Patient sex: M
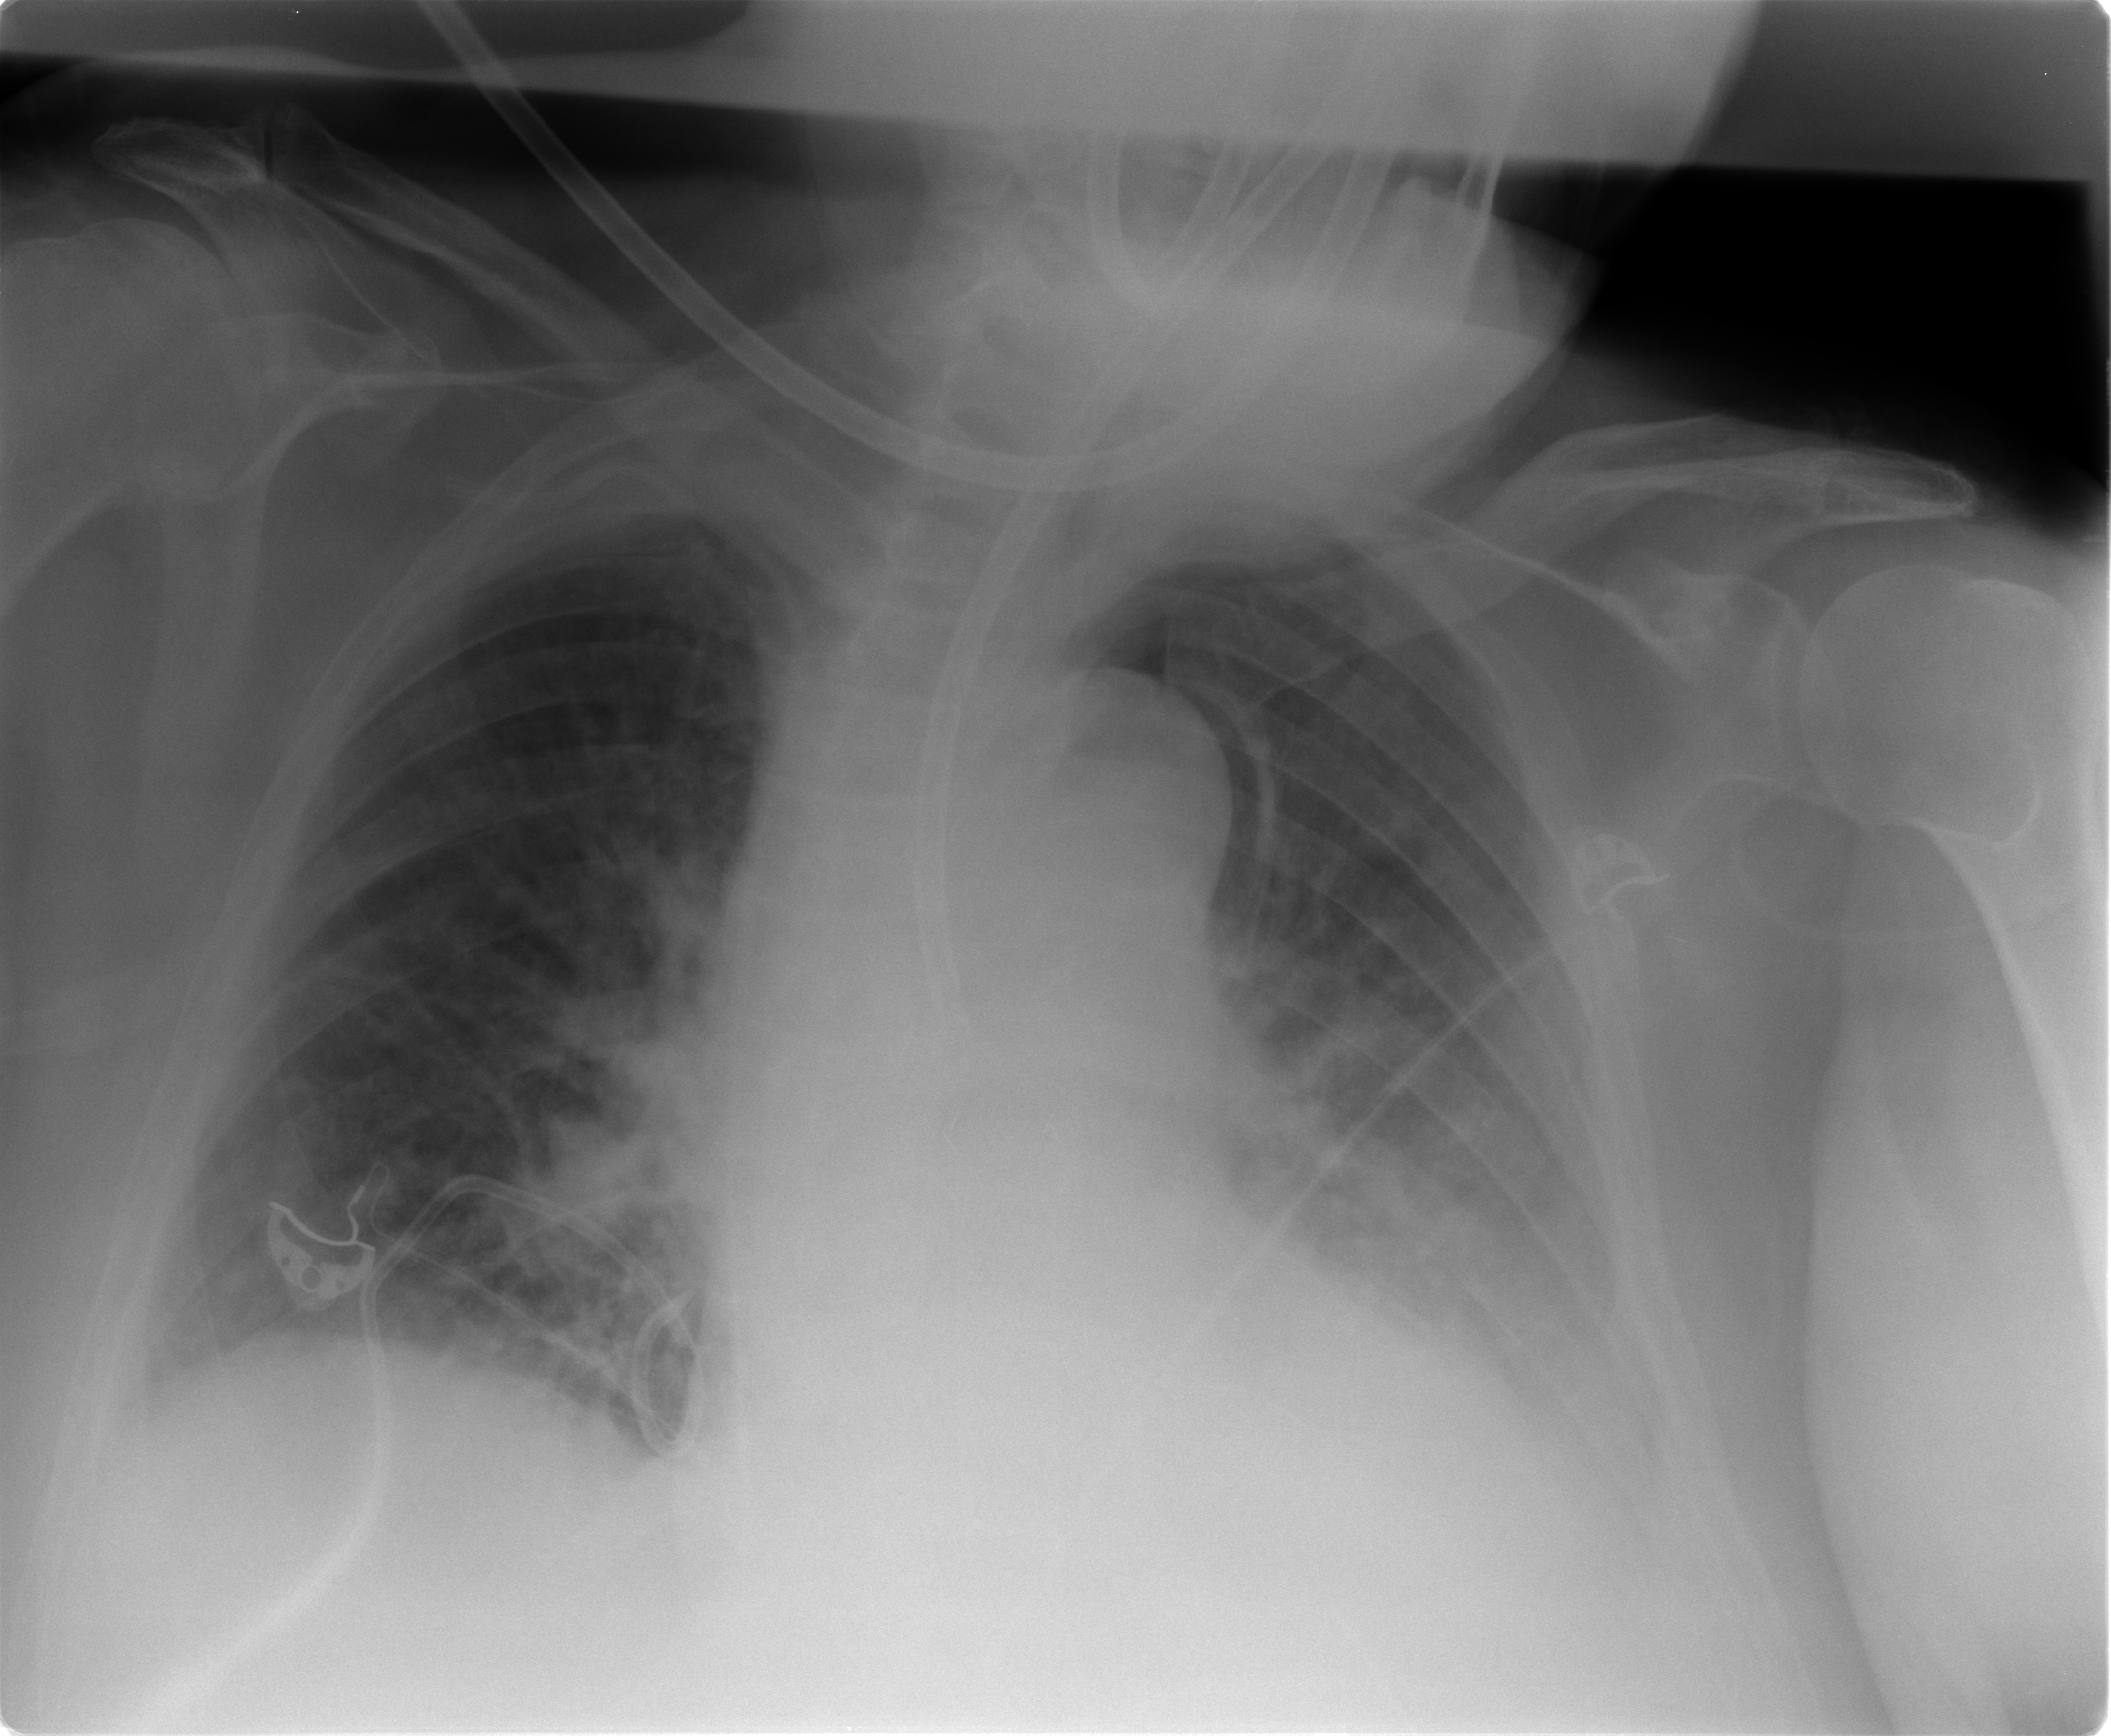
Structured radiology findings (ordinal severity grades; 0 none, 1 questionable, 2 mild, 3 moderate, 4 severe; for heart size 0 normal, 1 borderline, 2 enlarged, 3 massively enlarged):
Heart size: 2
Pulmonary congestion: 2
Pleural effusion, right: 0
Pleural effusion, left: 2
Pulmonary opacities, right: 0
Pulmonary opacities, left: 0
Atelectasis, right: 2
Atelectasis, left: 2